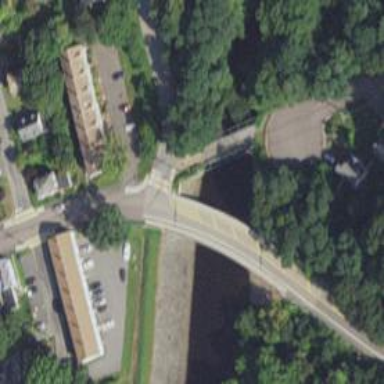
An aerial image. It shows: Tertiary road with bridge.